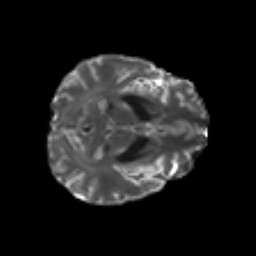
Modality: T2w
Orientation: axial
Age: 44
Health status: ill
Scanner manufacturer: philips
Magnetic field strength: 3 T
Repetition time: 9 s
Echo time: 0.127 s